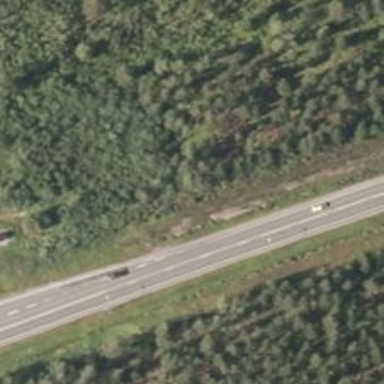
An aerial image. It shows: Trunk link highway.